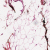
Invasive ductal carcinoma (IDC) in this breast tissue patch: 0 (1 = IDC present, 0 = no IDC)